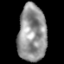
Tissue: lung
Cell type: T cells
Senescence score: 0.1887
Nuclear area (px): 1581
Mean DAPI intensity: 146.911